Question: So I've got a 'h3'
'''
<h3>someText<h3>
'''
The 'h3' has a height and a background image
'''
h3
{
height:30px;
background-image:url();
background-reat: repeat-x;
}
'''
now I want the text in the 'h3' to align to the middle of the element but it always floats the text to the top:

How I can achieve this?
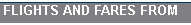
Answer: Set the 'line-height' to match the 'height':
'''
h3
{
height:30px;
line-height:30px;
background-image:url();
background-reat: repeat-x;
}
'''